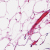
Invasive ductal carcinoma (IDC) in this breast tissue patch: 0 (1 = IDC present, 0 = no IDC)